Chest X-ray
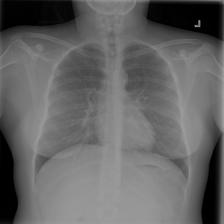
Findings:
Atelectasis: negative
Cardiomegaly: negative
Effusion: negative
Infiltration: negative
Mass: negative
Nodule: negative
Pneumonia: negative
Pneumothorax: negative
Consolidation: negative
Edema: negative
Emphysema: negative
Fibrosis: negative
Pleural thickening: negative
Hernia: negative